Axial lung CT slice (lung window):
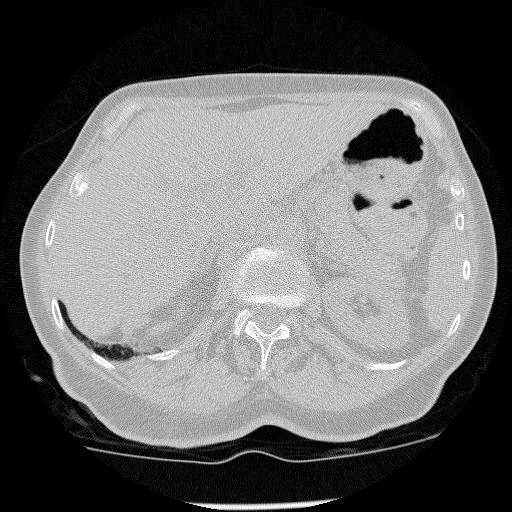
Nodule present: no